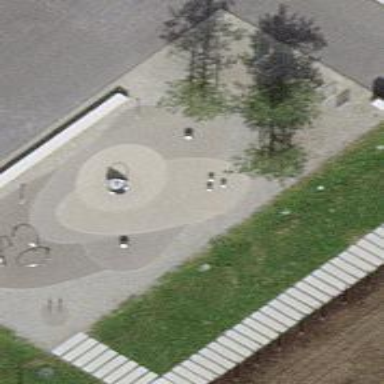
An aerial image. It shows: Playground area for leisure land.